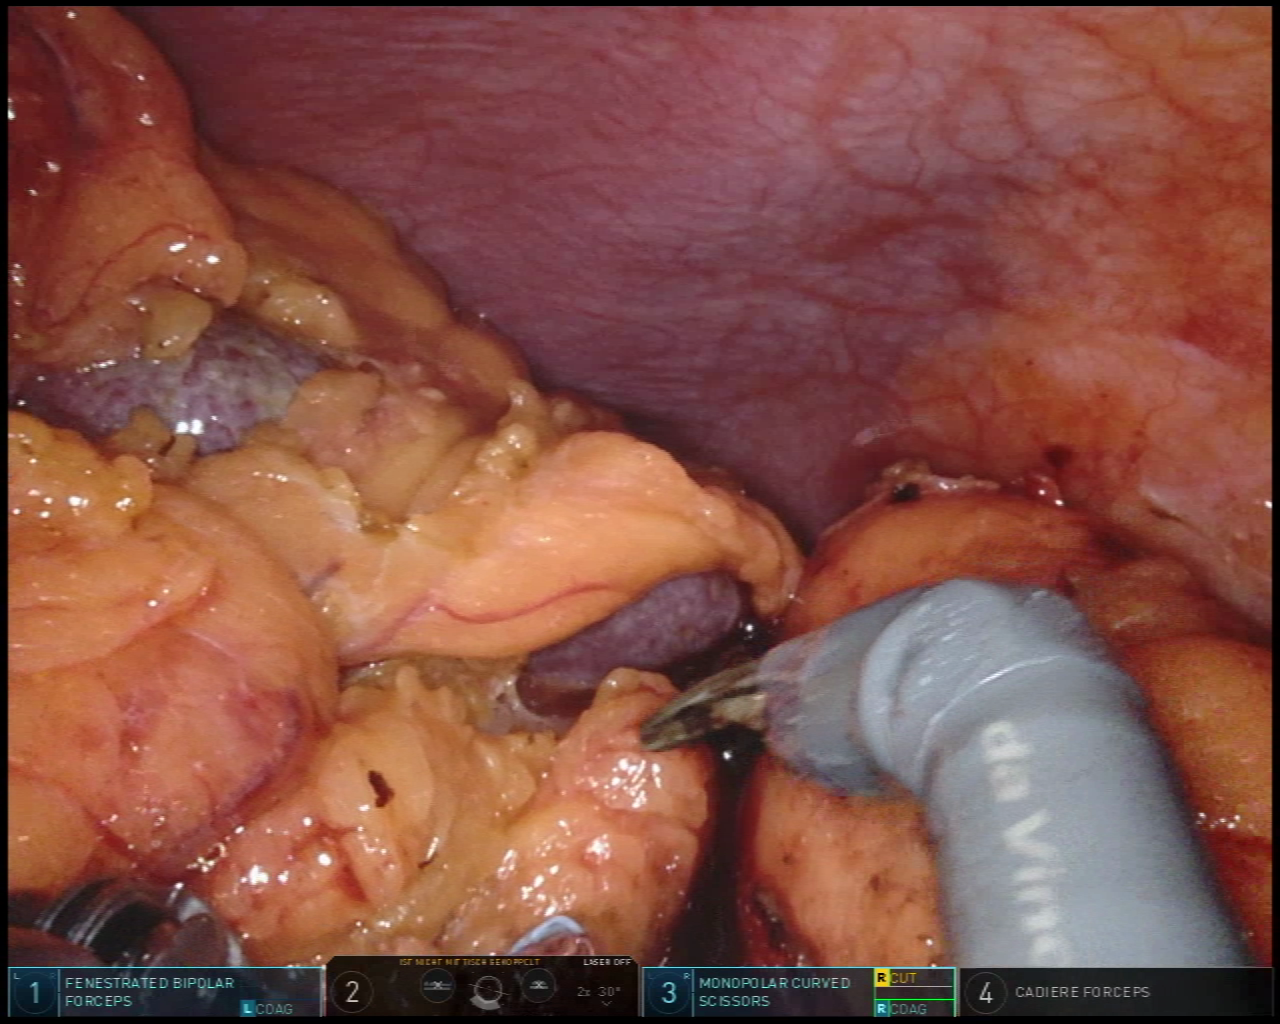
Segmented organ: spleen
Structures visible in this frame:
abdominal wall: yes
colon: no
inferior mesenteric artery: no
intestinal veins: no
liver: no
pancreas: no
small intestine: no
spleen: yes
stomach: no
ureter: no
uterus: no
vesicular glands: no